Interaction volume radius: 5 \u00c5
Interaction volume height: 10 \u00c5
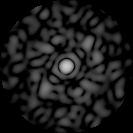
Disorder parameter: 0.7611